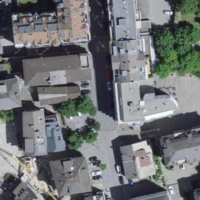
EUNIS habitat code: 54
Species observed at this site:
Clinopodium vulgare
Empetrum nigrum
Phoenicurus ochruros
Bartsia alpina